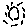
Label: sun